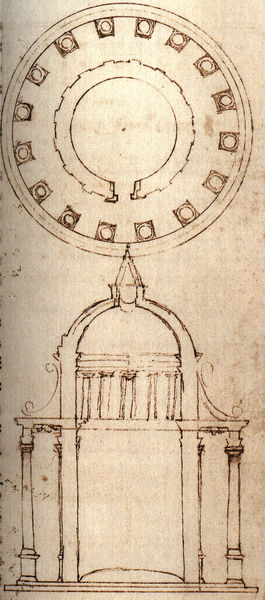
Titel: Rekonstruktion des runden Peripteros nach Vitruv, Zeichnung zur Editio princeps von Vitruv
Künstler: Giovanni Battista da Sangallo
Institution: Rom, Galleria Corsini
Schlagwörter: skizze, säule, turm, bogen, buch, druck, pantheon